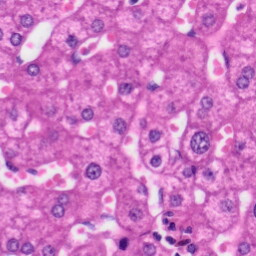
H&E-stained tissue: Liver